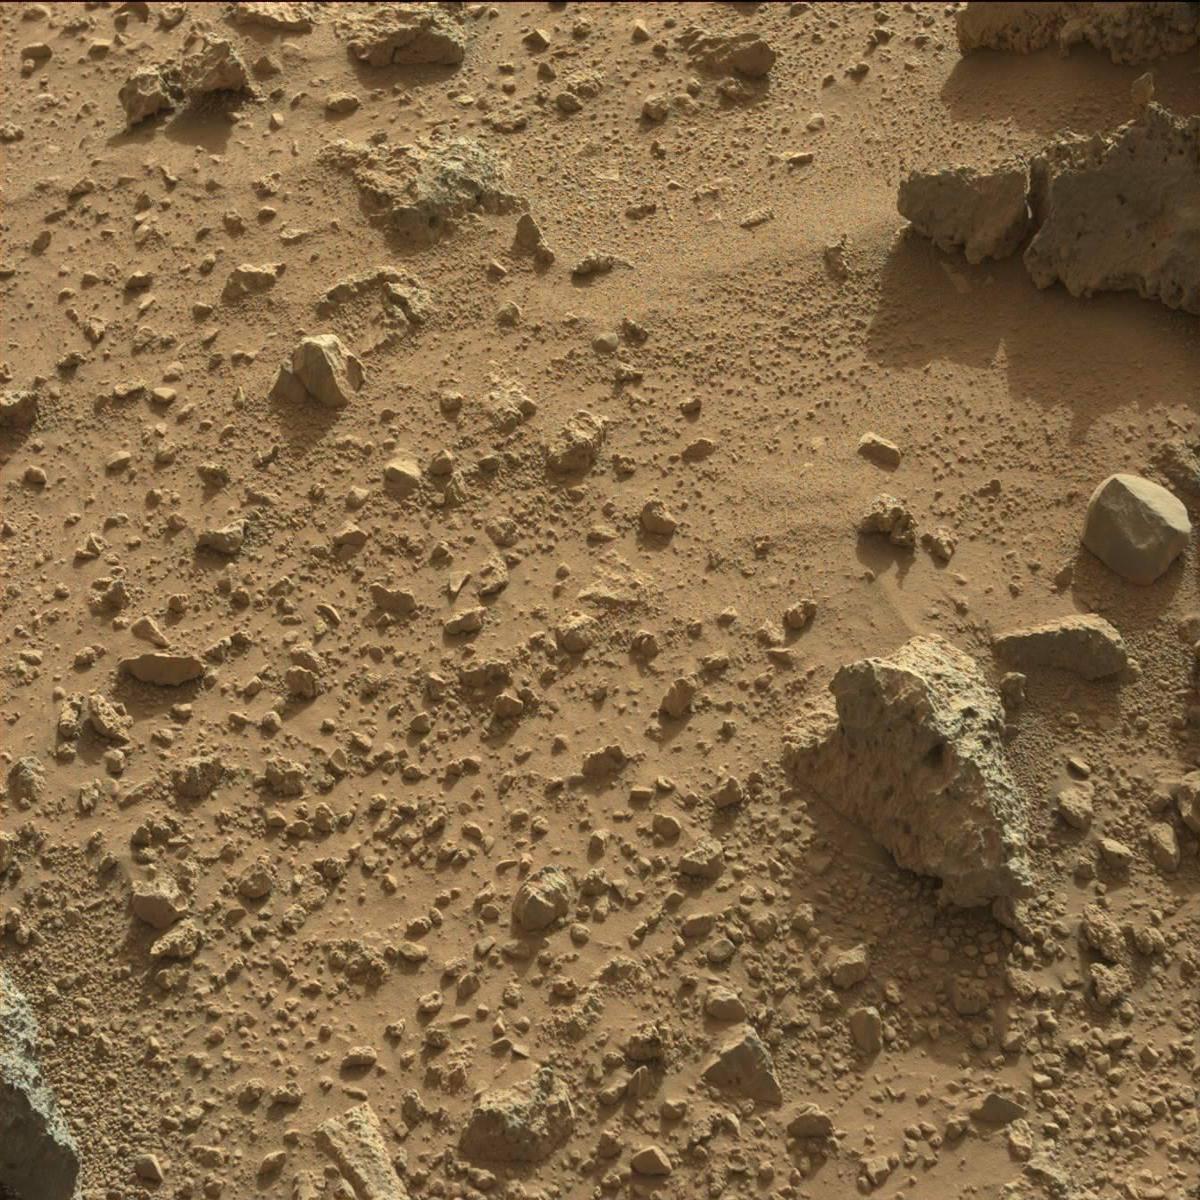
Terrain classes present: Bedrock, Rock, Sand / Soil